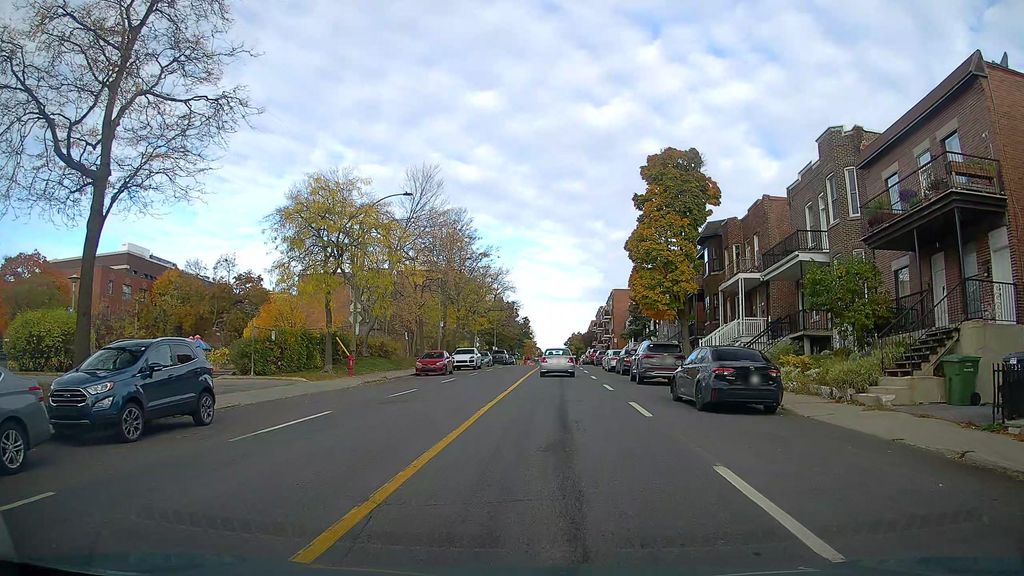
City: montreal